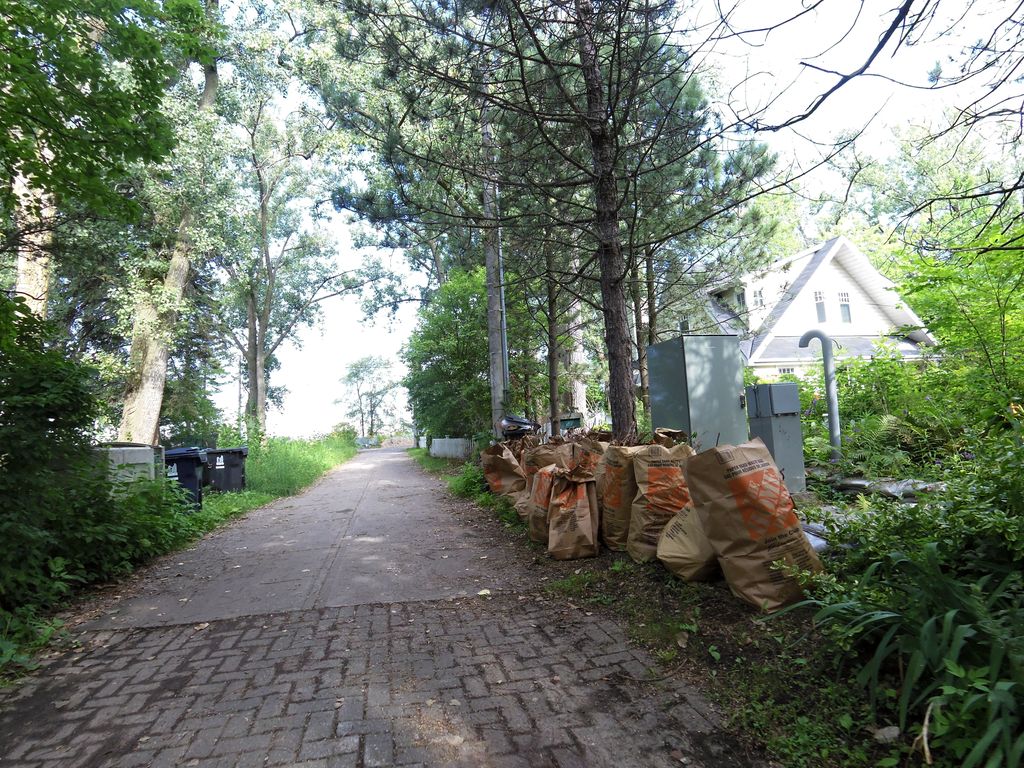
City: toronto